Question: So, here's the skinny...
I have <URL> of the lists may wrap to 2 lines. The problem is the anchors that don't wrap to 2 lines aren't staying 100% height.
CSS...
'''
.home .pushes ul {display:table;}
.home .pushes ul li {display:table-cell; vertical-align:middle; width:25%; background-color:#e5a015; color:#ffffff;}
.home .pushes ul li a {display:block; padding:4em 0; padding:4rem 0;}
'''
So, the height of '<li>' should be determined by the height and padding of '<a>'. But, since it's '<display:table-cell>', the height is determined by the tallest '<a>'.
Ok, so just set 'a {height:100%;}'. But, then, the anchor doesn't keep the padding. So, just set 'li {height:160px;}' or something. But, then the anchor isn't vertically-centered. So, just set 'li {line-height:160px;}'. But, then the anchor is huge when it wraps to 2 lines.
So, what is a guy to do?
I could do 'li {display:inline-block;}'. But I want all the boxes to be the same height.
JJ
Edit...
HTML included for posterity...
'''
<ul>
<li>bleh</li>
<li>bleh</li>
</ul>
'''
JJ
Edit 2...
The anchor background color is what isn't growing the full height of its parent.

I didn't realize that I could upload an image. Thanks for the tip.
JJ
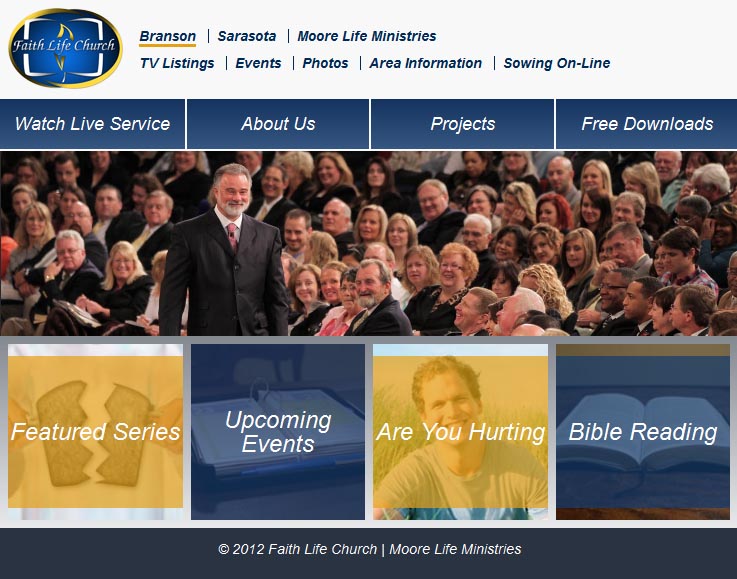
Answer: The best way of fixing this problem would be to use position: relative and position: absolute.
Example:
'''
li {
position: relative;
}
li a {
position: absolute;
top: 0;
left: 0;
right: 0;
bottom: 0;
}
'''
However, the above does not work because your li is using "display: table-cell;" and position: relative is not defined for table cells (See: <URL>.
Therefore, your only choice is to use Javascript to get this done. There are many solutions but here is one:
Use the jQuery resize method (<URL> to keep track of when the window resizes. When the window resizes modify the anchor tag's padding so that it continues to cover the entire space.